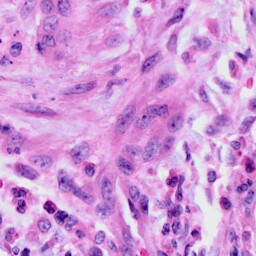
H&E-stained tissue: Cervix